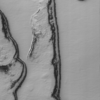
Label: not_dusty